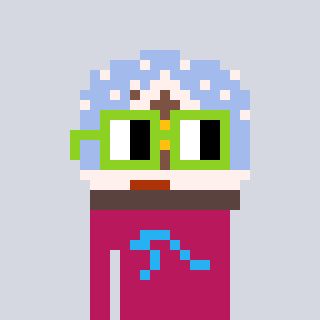
a pixel art character with square light green glasses, a snow globe-shaped head and a darkpink-colored body on a cool background